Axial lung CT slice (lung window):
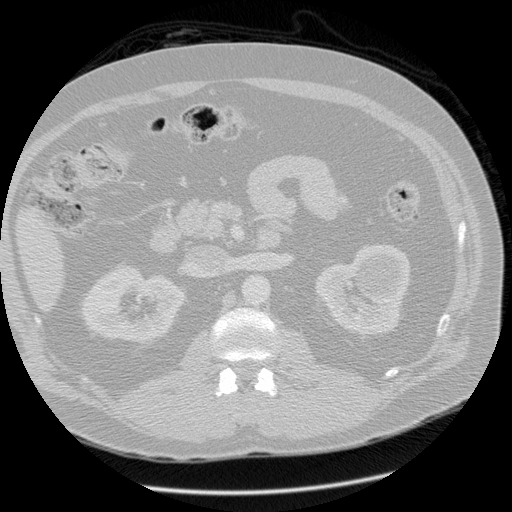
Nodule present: no